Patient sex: F
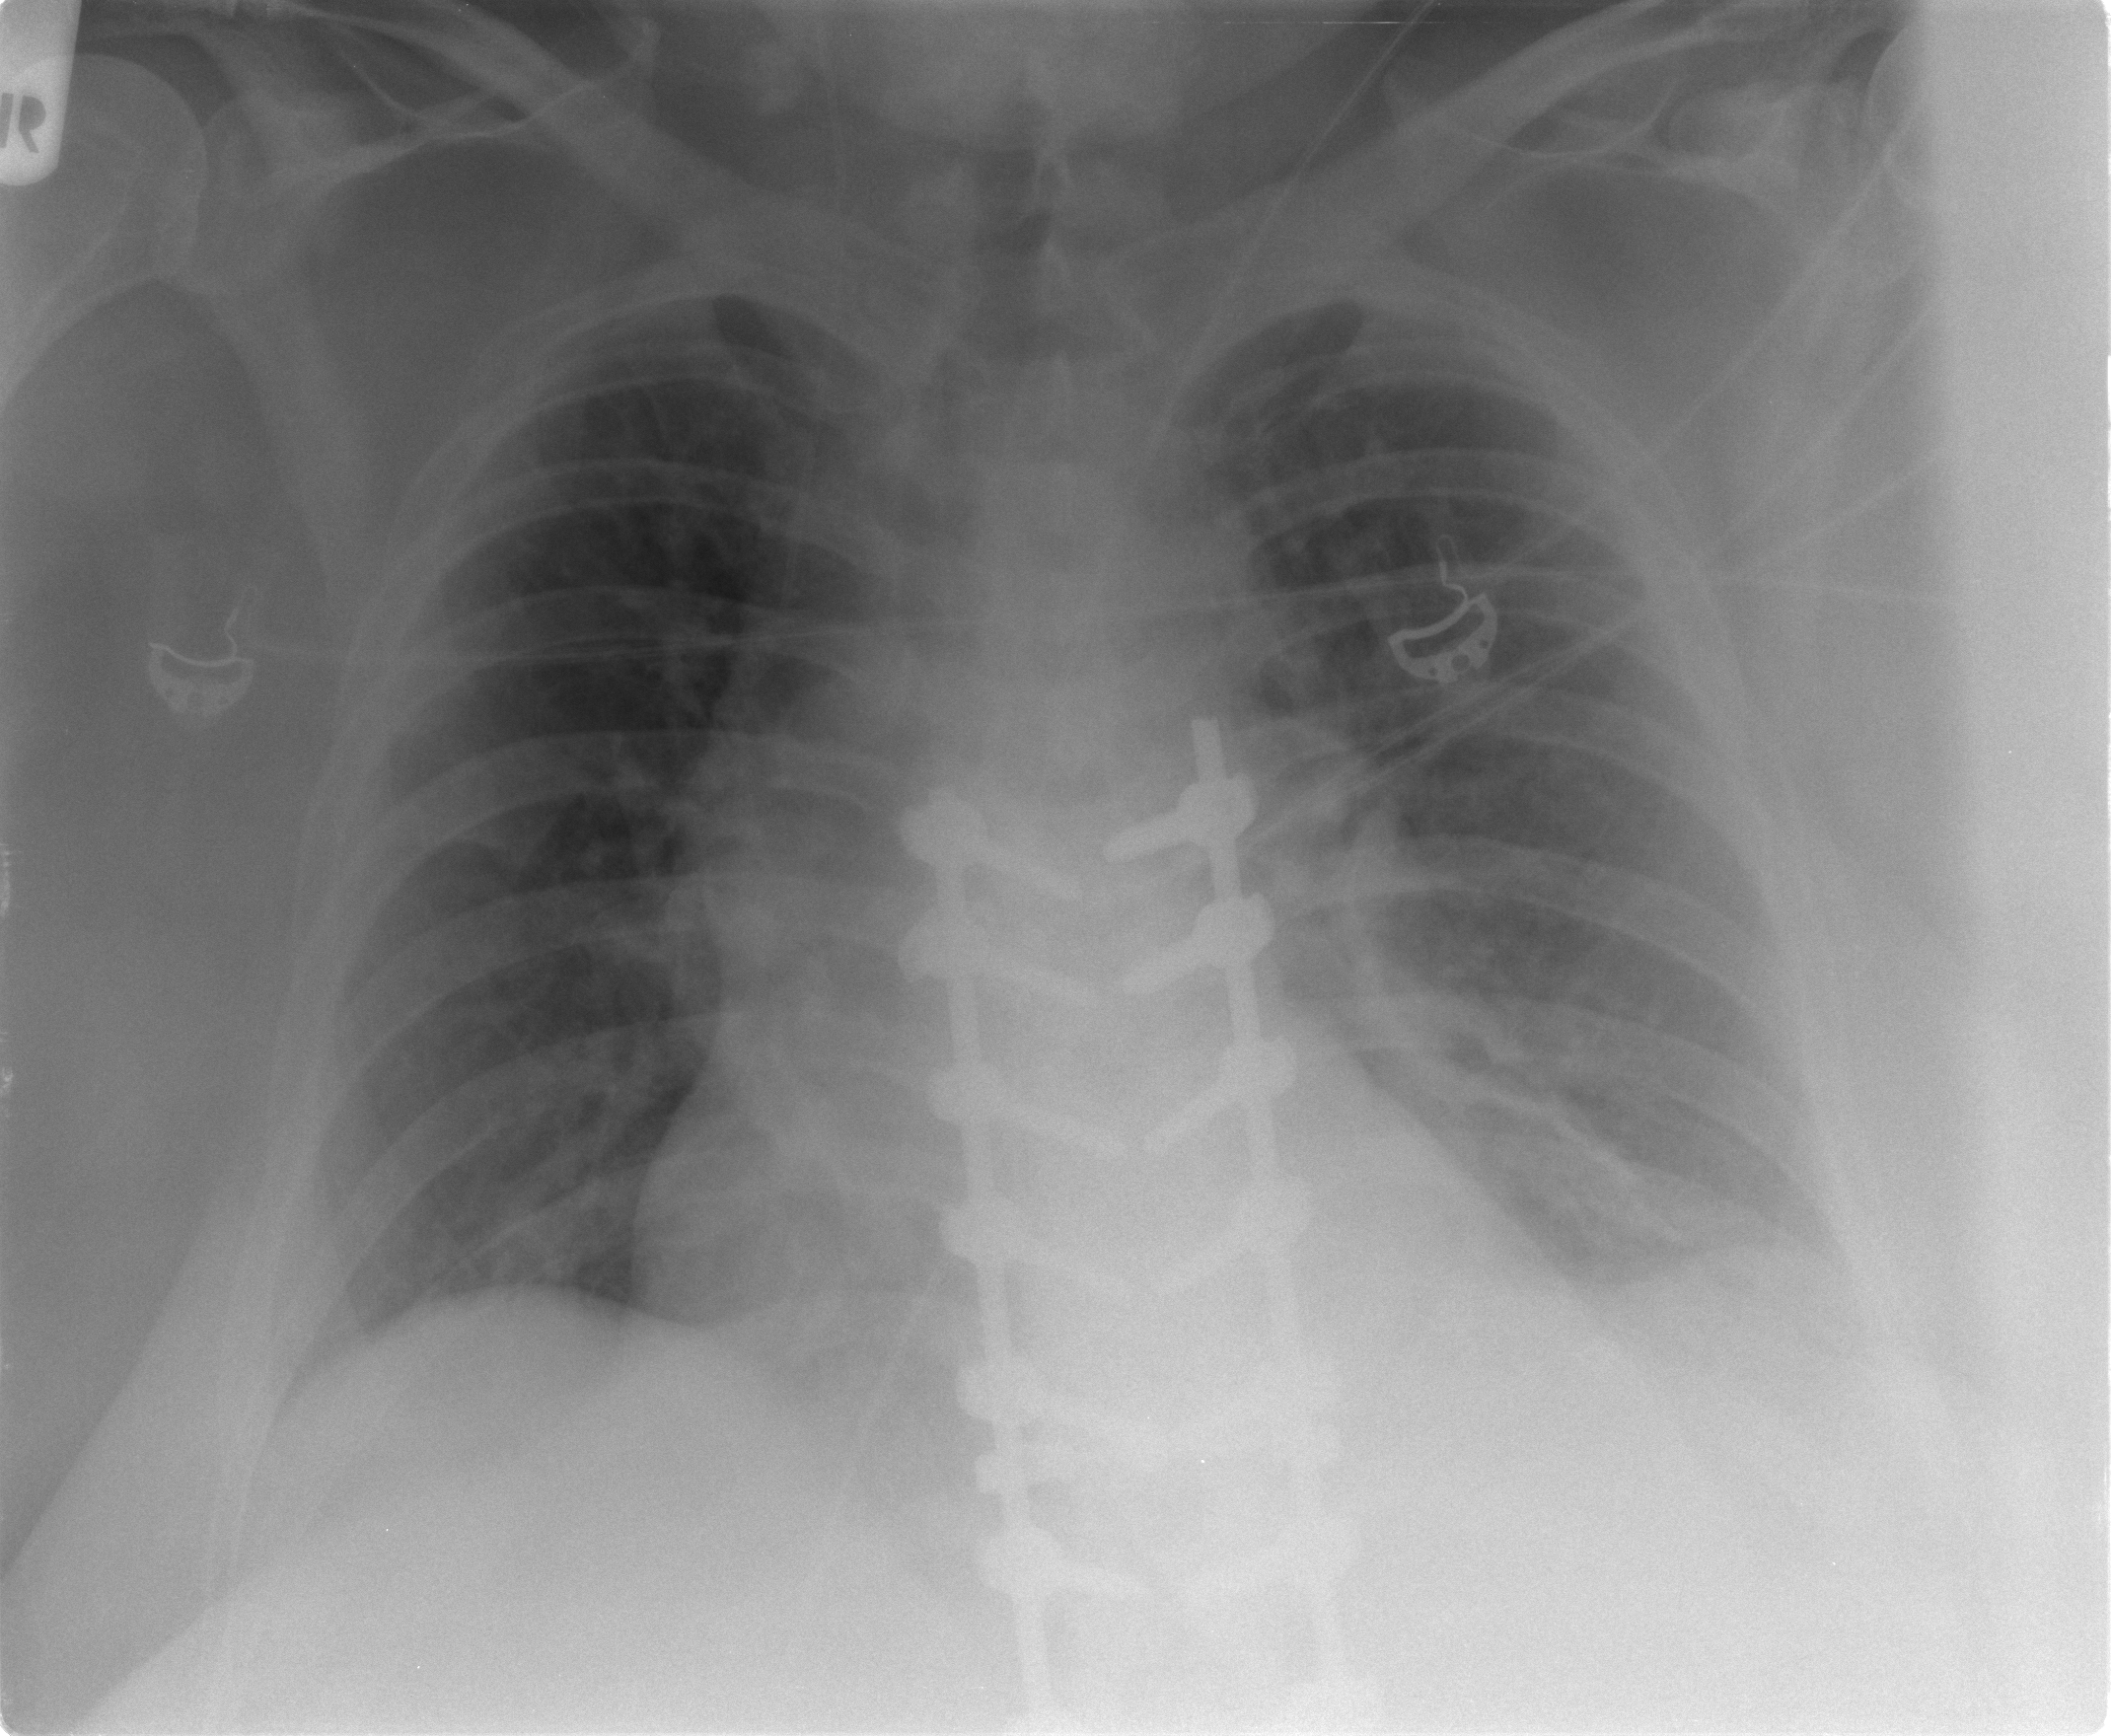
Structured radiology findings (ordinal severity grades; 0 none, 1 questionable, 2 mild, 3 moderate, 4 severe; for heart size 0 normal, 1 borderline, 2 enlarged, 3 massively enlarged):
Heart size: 2
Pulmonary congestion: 0
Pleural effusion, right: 0
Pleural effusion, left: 1
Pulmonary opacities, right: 0
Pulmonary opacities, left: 2
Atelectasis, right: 0
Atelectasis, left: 2